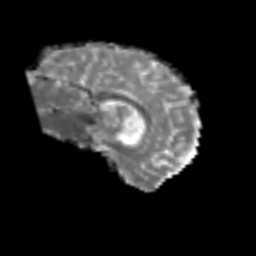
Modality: MD
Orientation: sagittal
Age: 76
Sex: female
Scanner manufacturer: siemens
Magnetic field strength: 3 T
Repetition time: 6.1 s
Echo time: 0.101 s